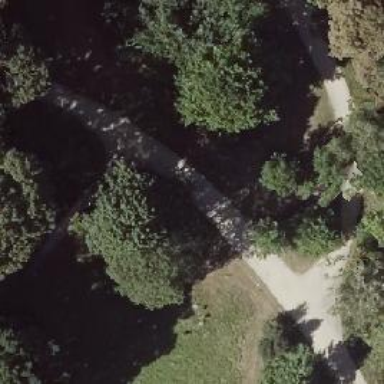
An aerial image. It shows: Compacted footway.